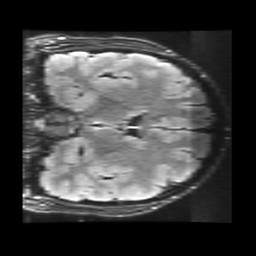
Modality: FLAIR
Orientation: coronal
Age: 29
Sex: male
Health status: healthy
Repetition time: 12 s
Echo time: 0.09782 s